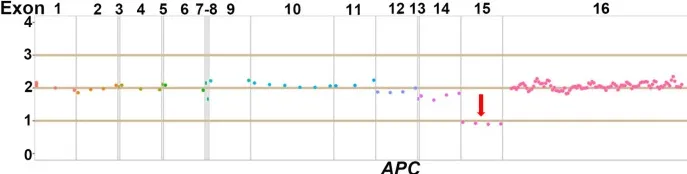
Demonstration of NGS results of APC and BRCA1 germline mutations. The same heterozygous loss of exon 15 in APC gene was also detected in the 20-year old male patient.
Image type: electrography (ekg)